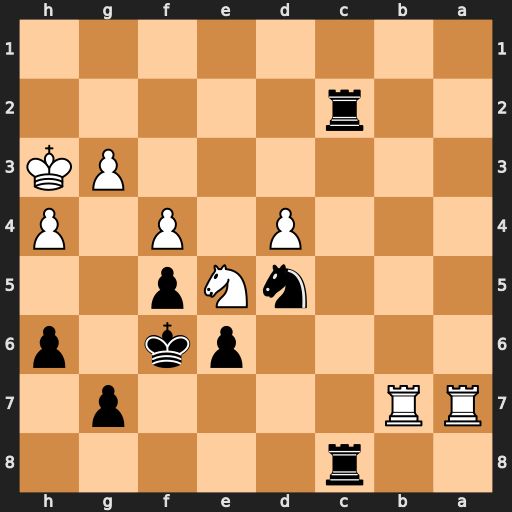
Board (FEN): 2r5/RR4p1/4pk1p/3nNp2/3P1P1P/6PK/2r5/8
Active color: b
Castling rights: -
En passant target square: -
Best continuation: Nxf4+ gxf4 R8c3+ Nf3 Rxf3#